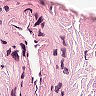
Metastatic tissue present: no